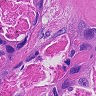
Metastatic tissue present: yes